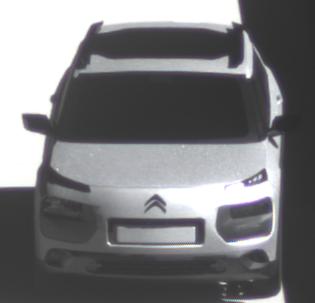
Make: Citroen
Model: C4 Cactus PureTech 75
Detailed model: C4 Cactus
Model produced from: 2014/09
Model produced until: 2015/03
Doors: 5
Color: white
Road condition: dry road
Daytime: midday
Contrast: high contrast